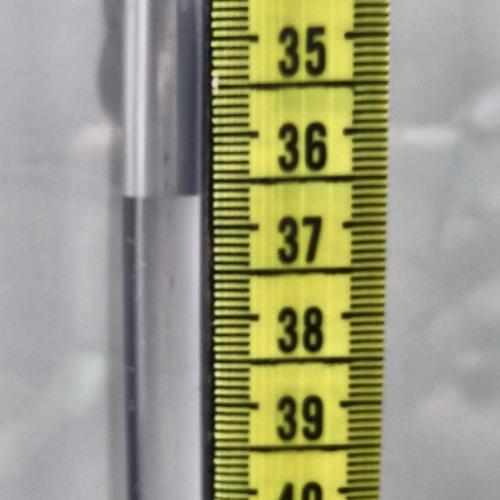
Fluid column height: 36.7 cm